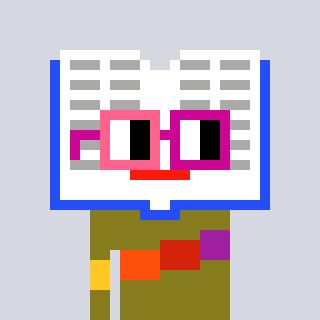
a pixel art character with square pink and red glasses, a dictionary-shaped head and a gunk-colored body on a cool background